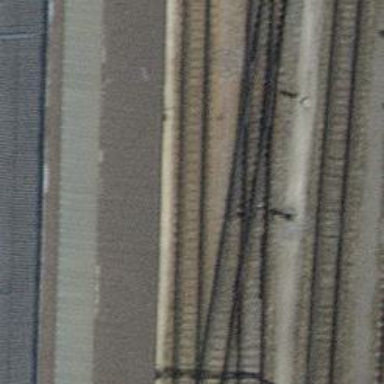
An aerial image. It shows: Railway switch.